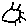
Label: sun